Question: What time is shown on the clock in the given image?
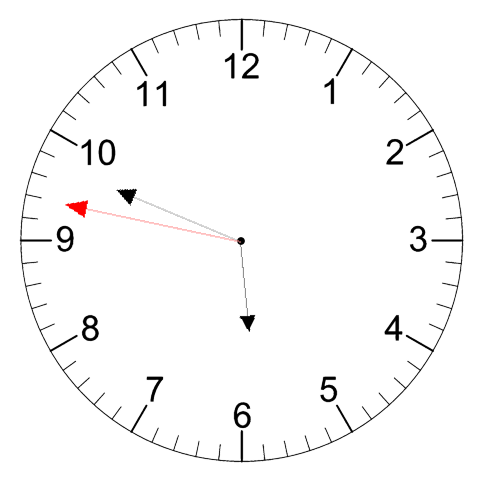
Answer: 05:48:47